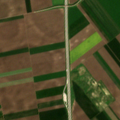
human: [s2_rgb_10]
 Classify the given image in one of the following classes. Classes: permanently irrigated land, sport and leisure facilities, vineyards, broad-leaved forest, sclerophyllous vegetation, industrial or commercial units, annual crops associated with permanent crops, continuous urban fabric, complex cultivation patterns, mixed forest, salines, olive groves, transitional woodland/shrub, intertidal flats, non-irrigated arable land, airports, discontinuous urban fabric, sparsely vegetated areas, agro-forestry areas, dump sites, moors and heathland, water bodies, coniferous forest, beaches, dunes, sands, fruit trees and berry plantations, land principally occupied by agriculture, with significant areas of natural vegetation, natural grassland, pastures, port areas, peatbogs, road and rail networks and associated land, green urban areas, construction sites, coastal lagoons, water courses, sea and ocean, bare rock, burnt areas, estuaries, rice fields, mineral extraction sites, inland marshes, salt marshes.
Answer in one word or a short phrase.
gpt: non-irrigated arable land